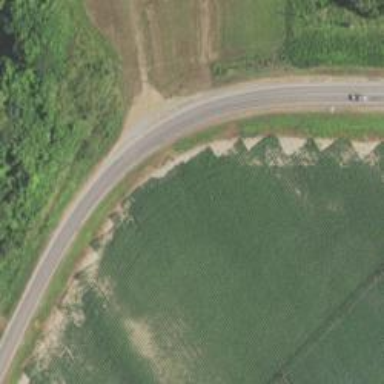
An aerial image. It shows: Secondary road.